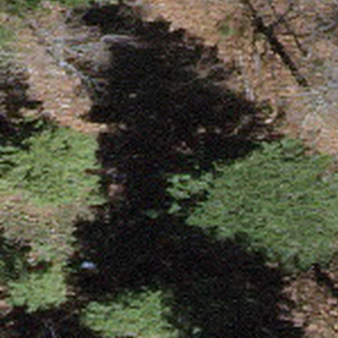
Label: other